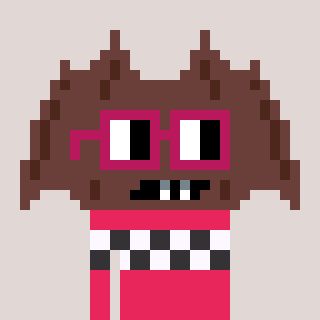
a pixel art character with square dark red glasses, a bat-shaped head and a redpinkish-colored body on a warm background